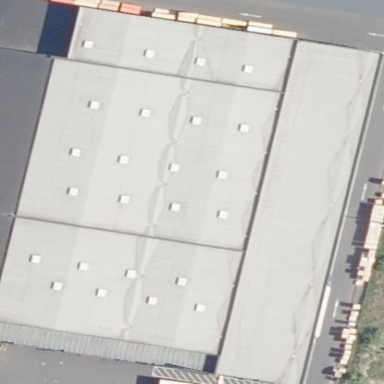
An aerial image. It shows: Industrial building.